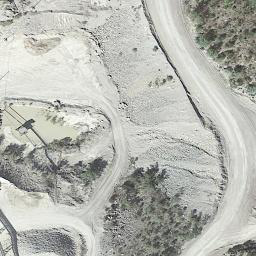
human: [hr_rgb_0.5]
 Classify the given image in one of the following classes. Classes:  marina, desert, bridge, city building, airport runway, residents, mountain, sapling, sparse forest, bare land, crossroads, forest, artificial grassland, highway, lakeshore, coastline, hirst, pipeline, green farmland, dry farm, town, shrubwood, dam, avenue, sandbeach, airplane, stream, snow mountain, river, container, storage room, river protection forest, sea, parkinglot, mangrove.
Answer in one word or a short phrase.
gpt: bare land